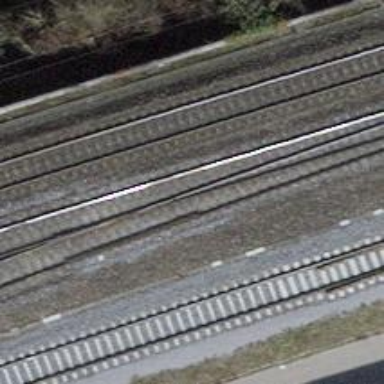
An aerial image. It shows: Single-track electrified railway with contact line.